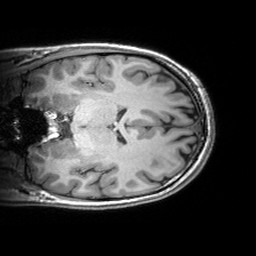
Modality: T1w
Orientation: coronal
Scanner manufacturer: siemens
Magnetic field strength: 3 T
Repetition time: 2.53 s
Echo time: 0.00299 s